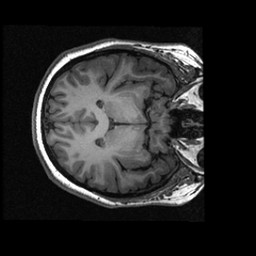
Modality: T1w
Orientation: axial
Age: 23
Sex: female